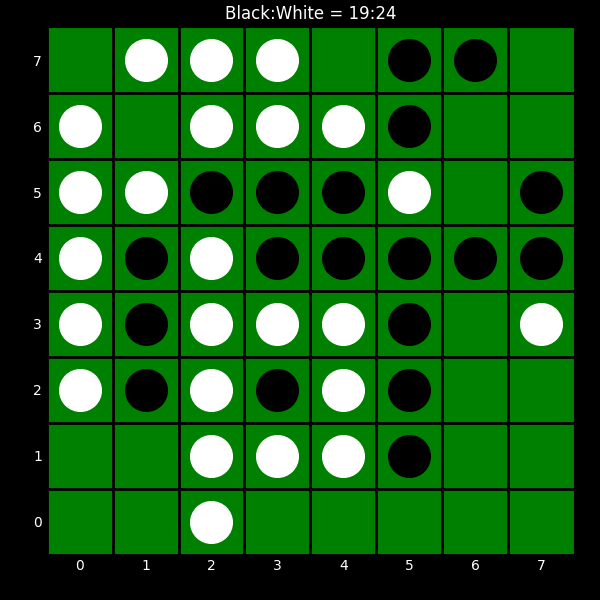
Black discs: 19
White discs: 24